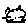
Label: cat